Interaction volume radius: 10 \u00c5
Interaction volume height: 20 \u00c5
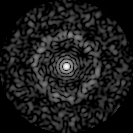
Disorder parameter: 0.8409